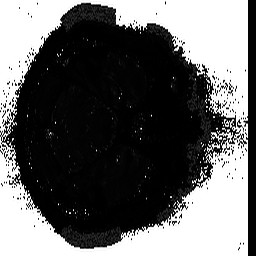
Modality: T2starmap
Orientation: axial
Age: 68
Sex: female
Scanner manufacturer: siemens
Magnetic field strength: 3 T
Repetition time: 0.043 s
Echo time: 0.00184 s